【题型】选择题　【知识点】平面几何　【难度】easy
下列选项中的两个相似图形，不是位似图形的是（\quad）

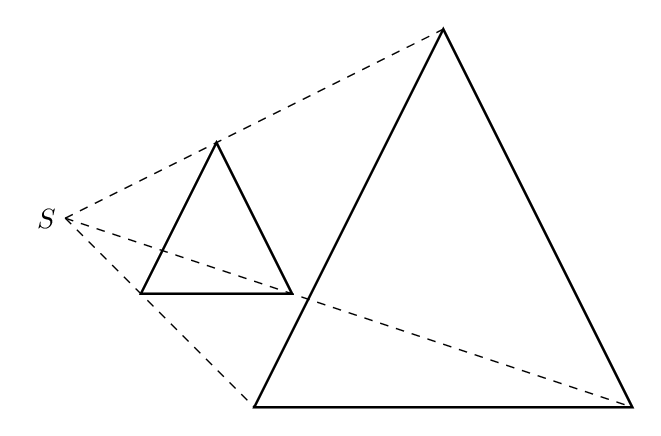
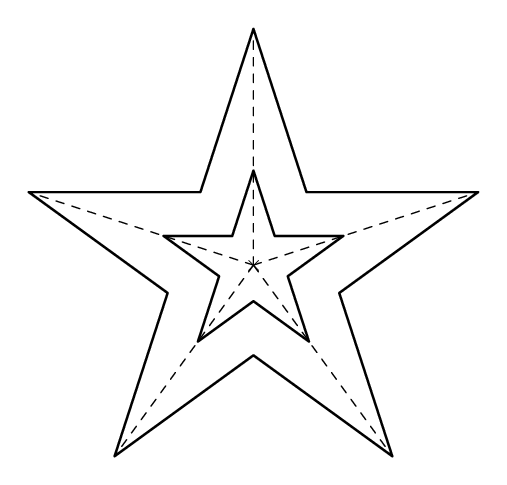
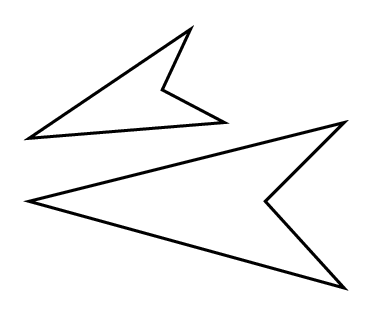
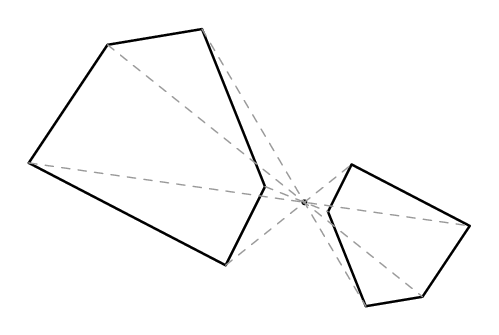
【解答】
【答案】\textbf{C}
\vspace{1em}
【分析】本题考查的是位似变换，掌握两个图形不仅是相似图形，而且对应顶点的连线相交于一点，对应边互相平行，那么这样的两个图形叫做位似图形是解题的关键。根据位似图形的定义解答即可。
\vspace{1em}
【详解】解：根据位似图形的定义可知选项 A、B、D 中的两个图形都是位似图形，C 中的两个图形不是位似图形，
故选：\textbf{C}。